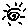
Label: sun